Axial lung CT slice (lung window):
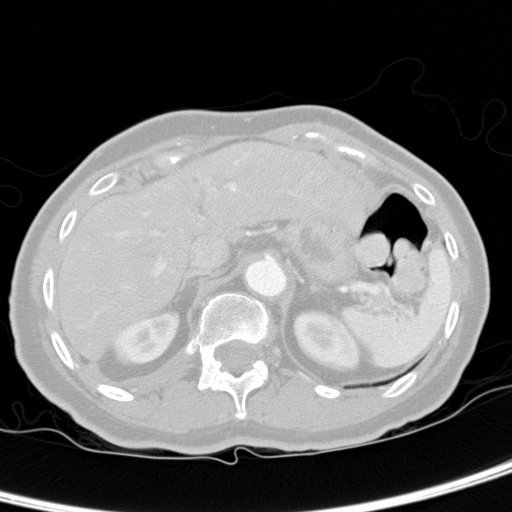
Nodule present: no